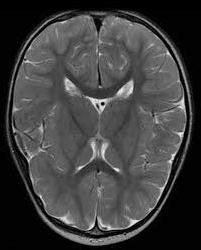
Label: notumor